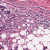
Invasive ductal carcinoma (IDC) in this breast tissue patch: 1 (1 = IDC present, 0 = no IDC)